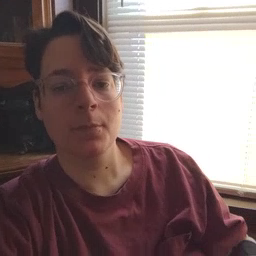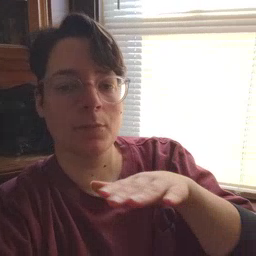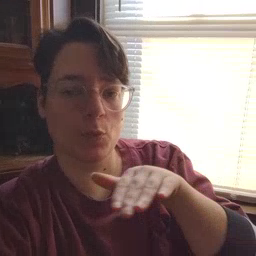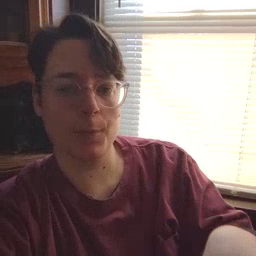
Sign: pool